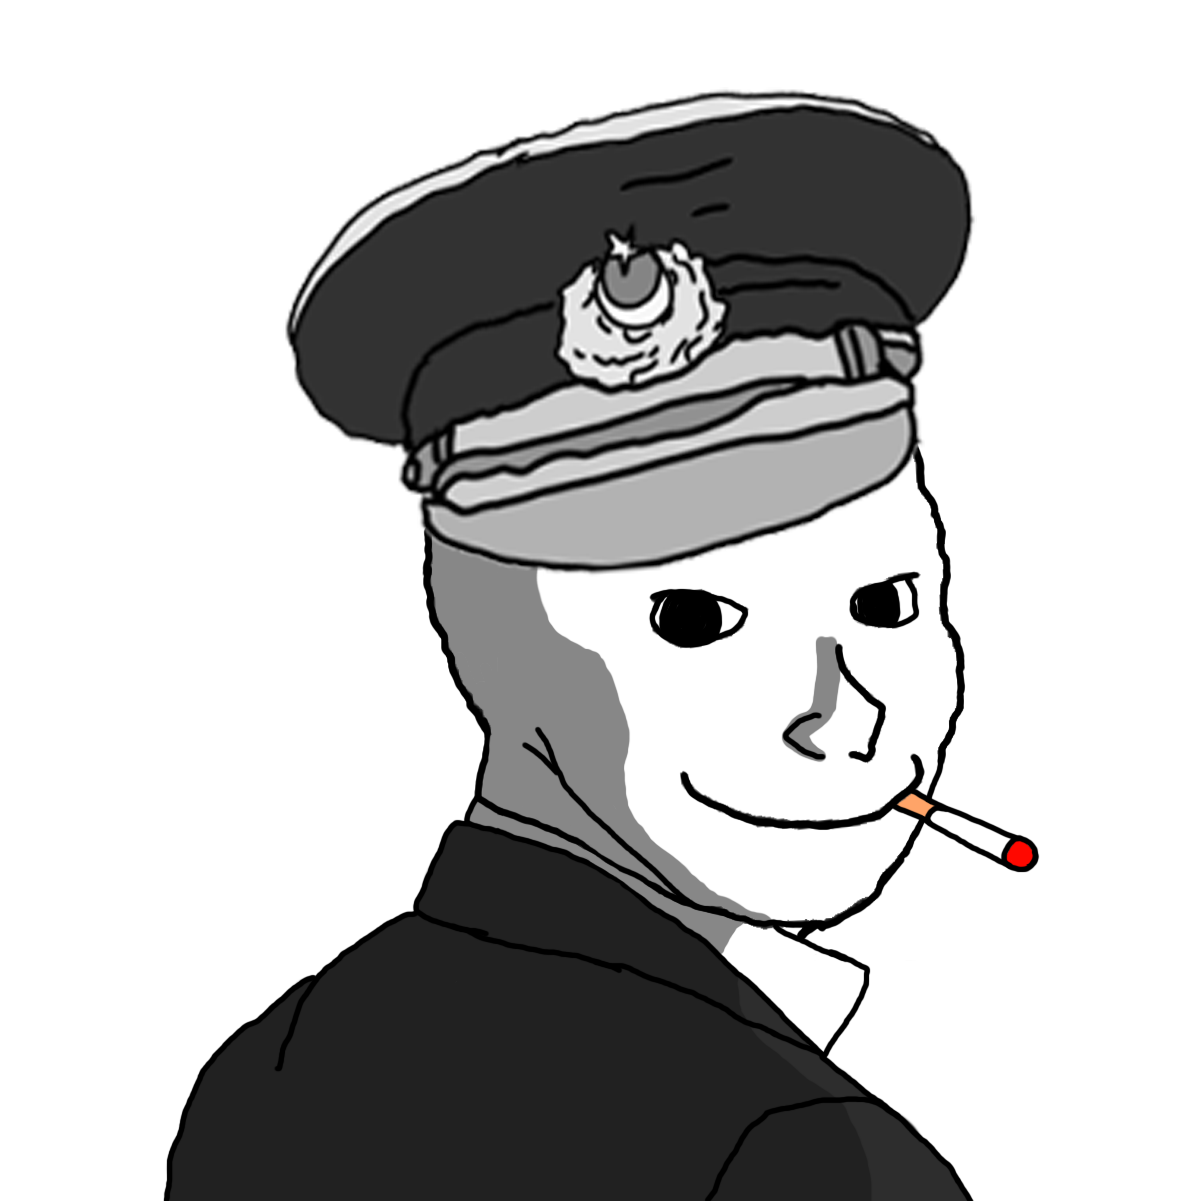
Label: 5_Oomer